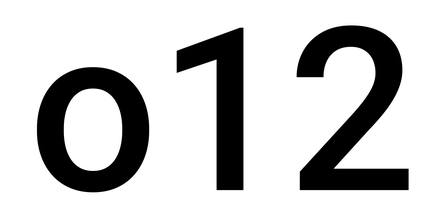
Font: Roboto_Medium